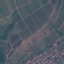
Land use / land cover class: PermanentCrop